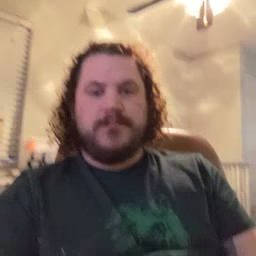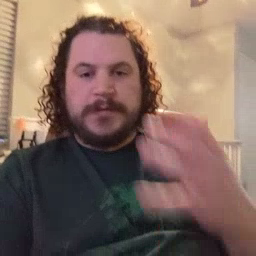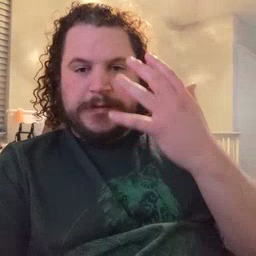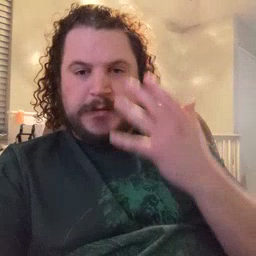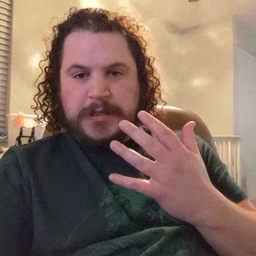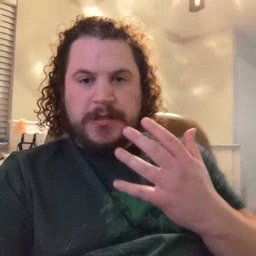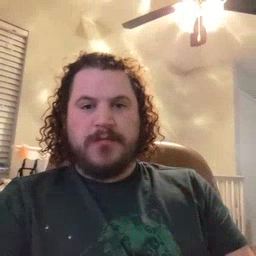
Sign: sad